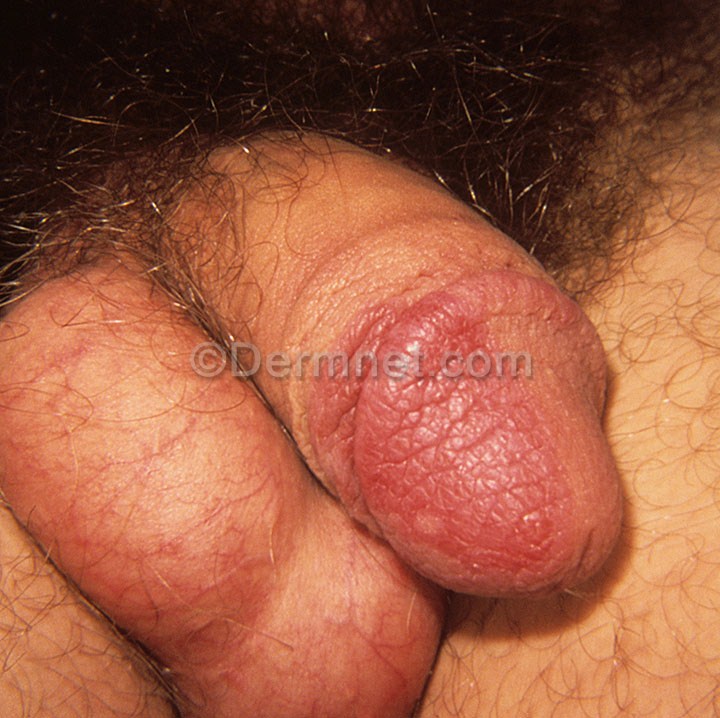
Disease: Exanthems and Drug Eruptions